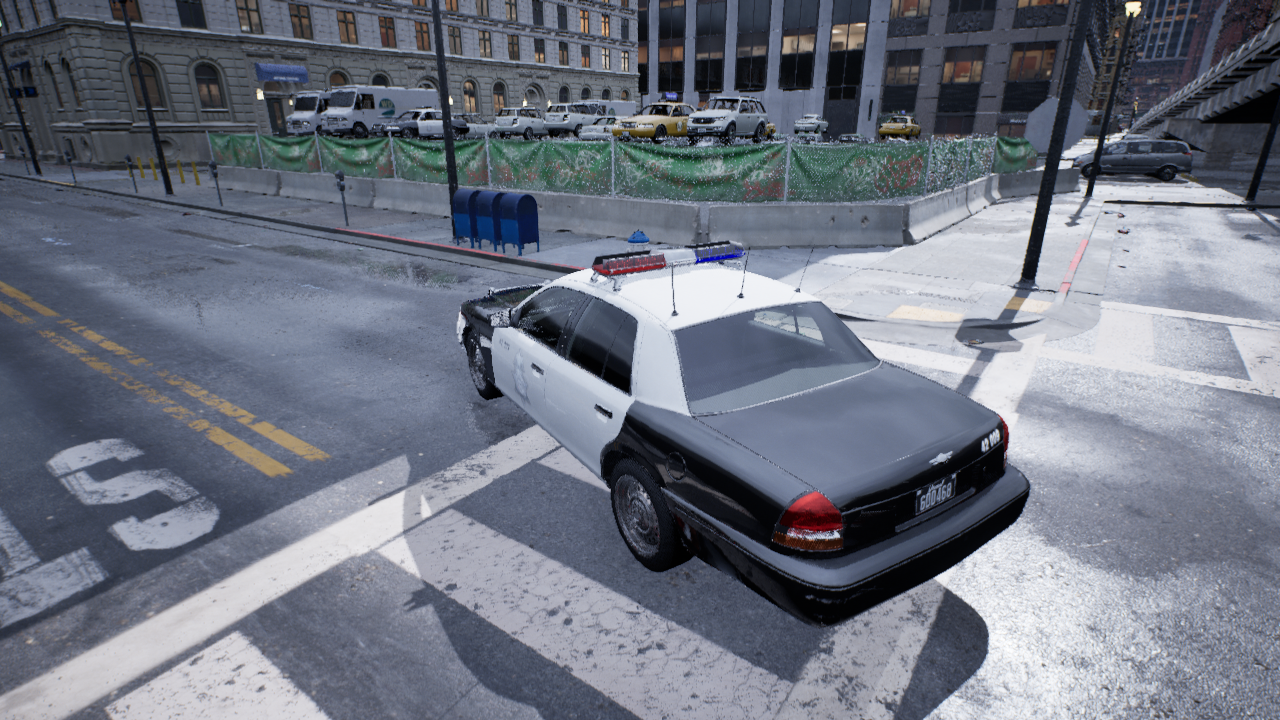
Venue: intersection
Lighting: overcast
Vehicle rig: sedan